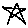
Label: star